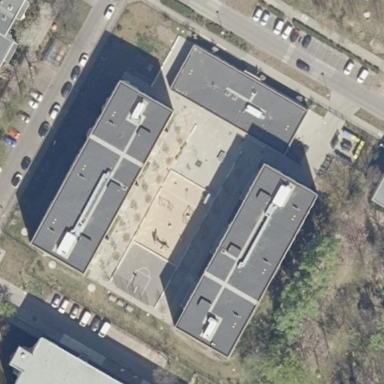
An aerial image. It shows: Shelter as social facility.